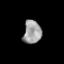
Tissue: skin
Cell type: Epithelial cells
Senescence score: 0.2854
Nuclear area (px): 410
Mean DAPI intensity: 157.112